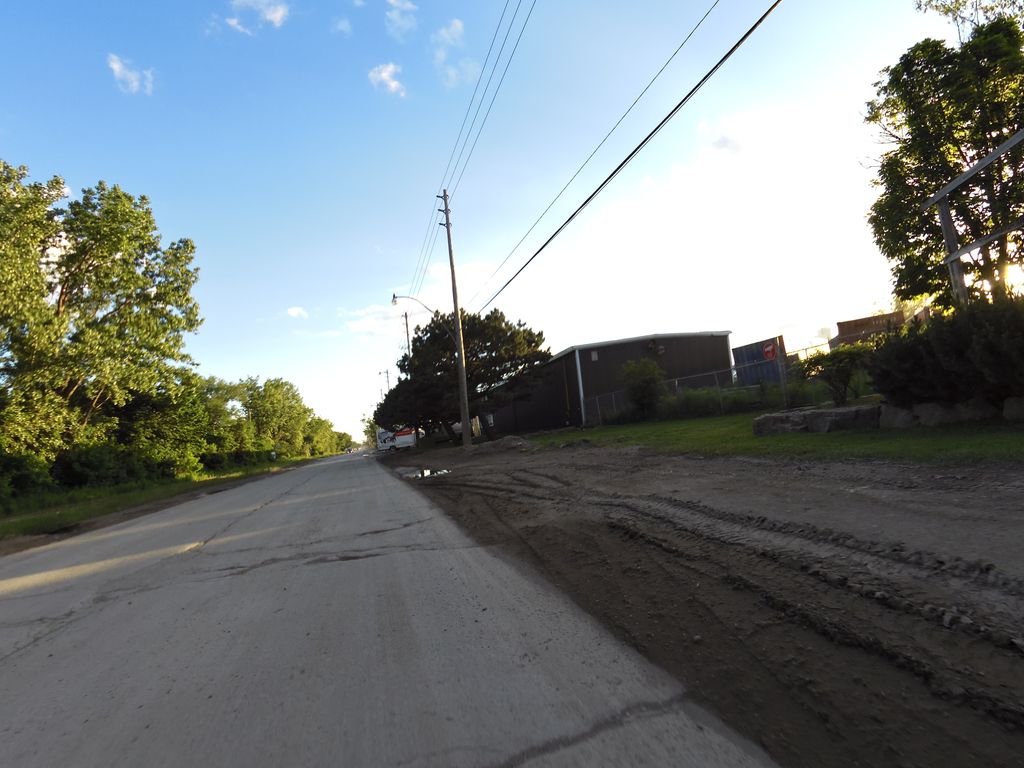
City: toronto